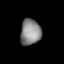
Tissue: lung
Cell type: Epithelial cells
Senescence score: 0.1485
Nuclear area (px): 524
Mean DAPI intensity: 133.79